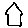
Label: house